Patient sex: F
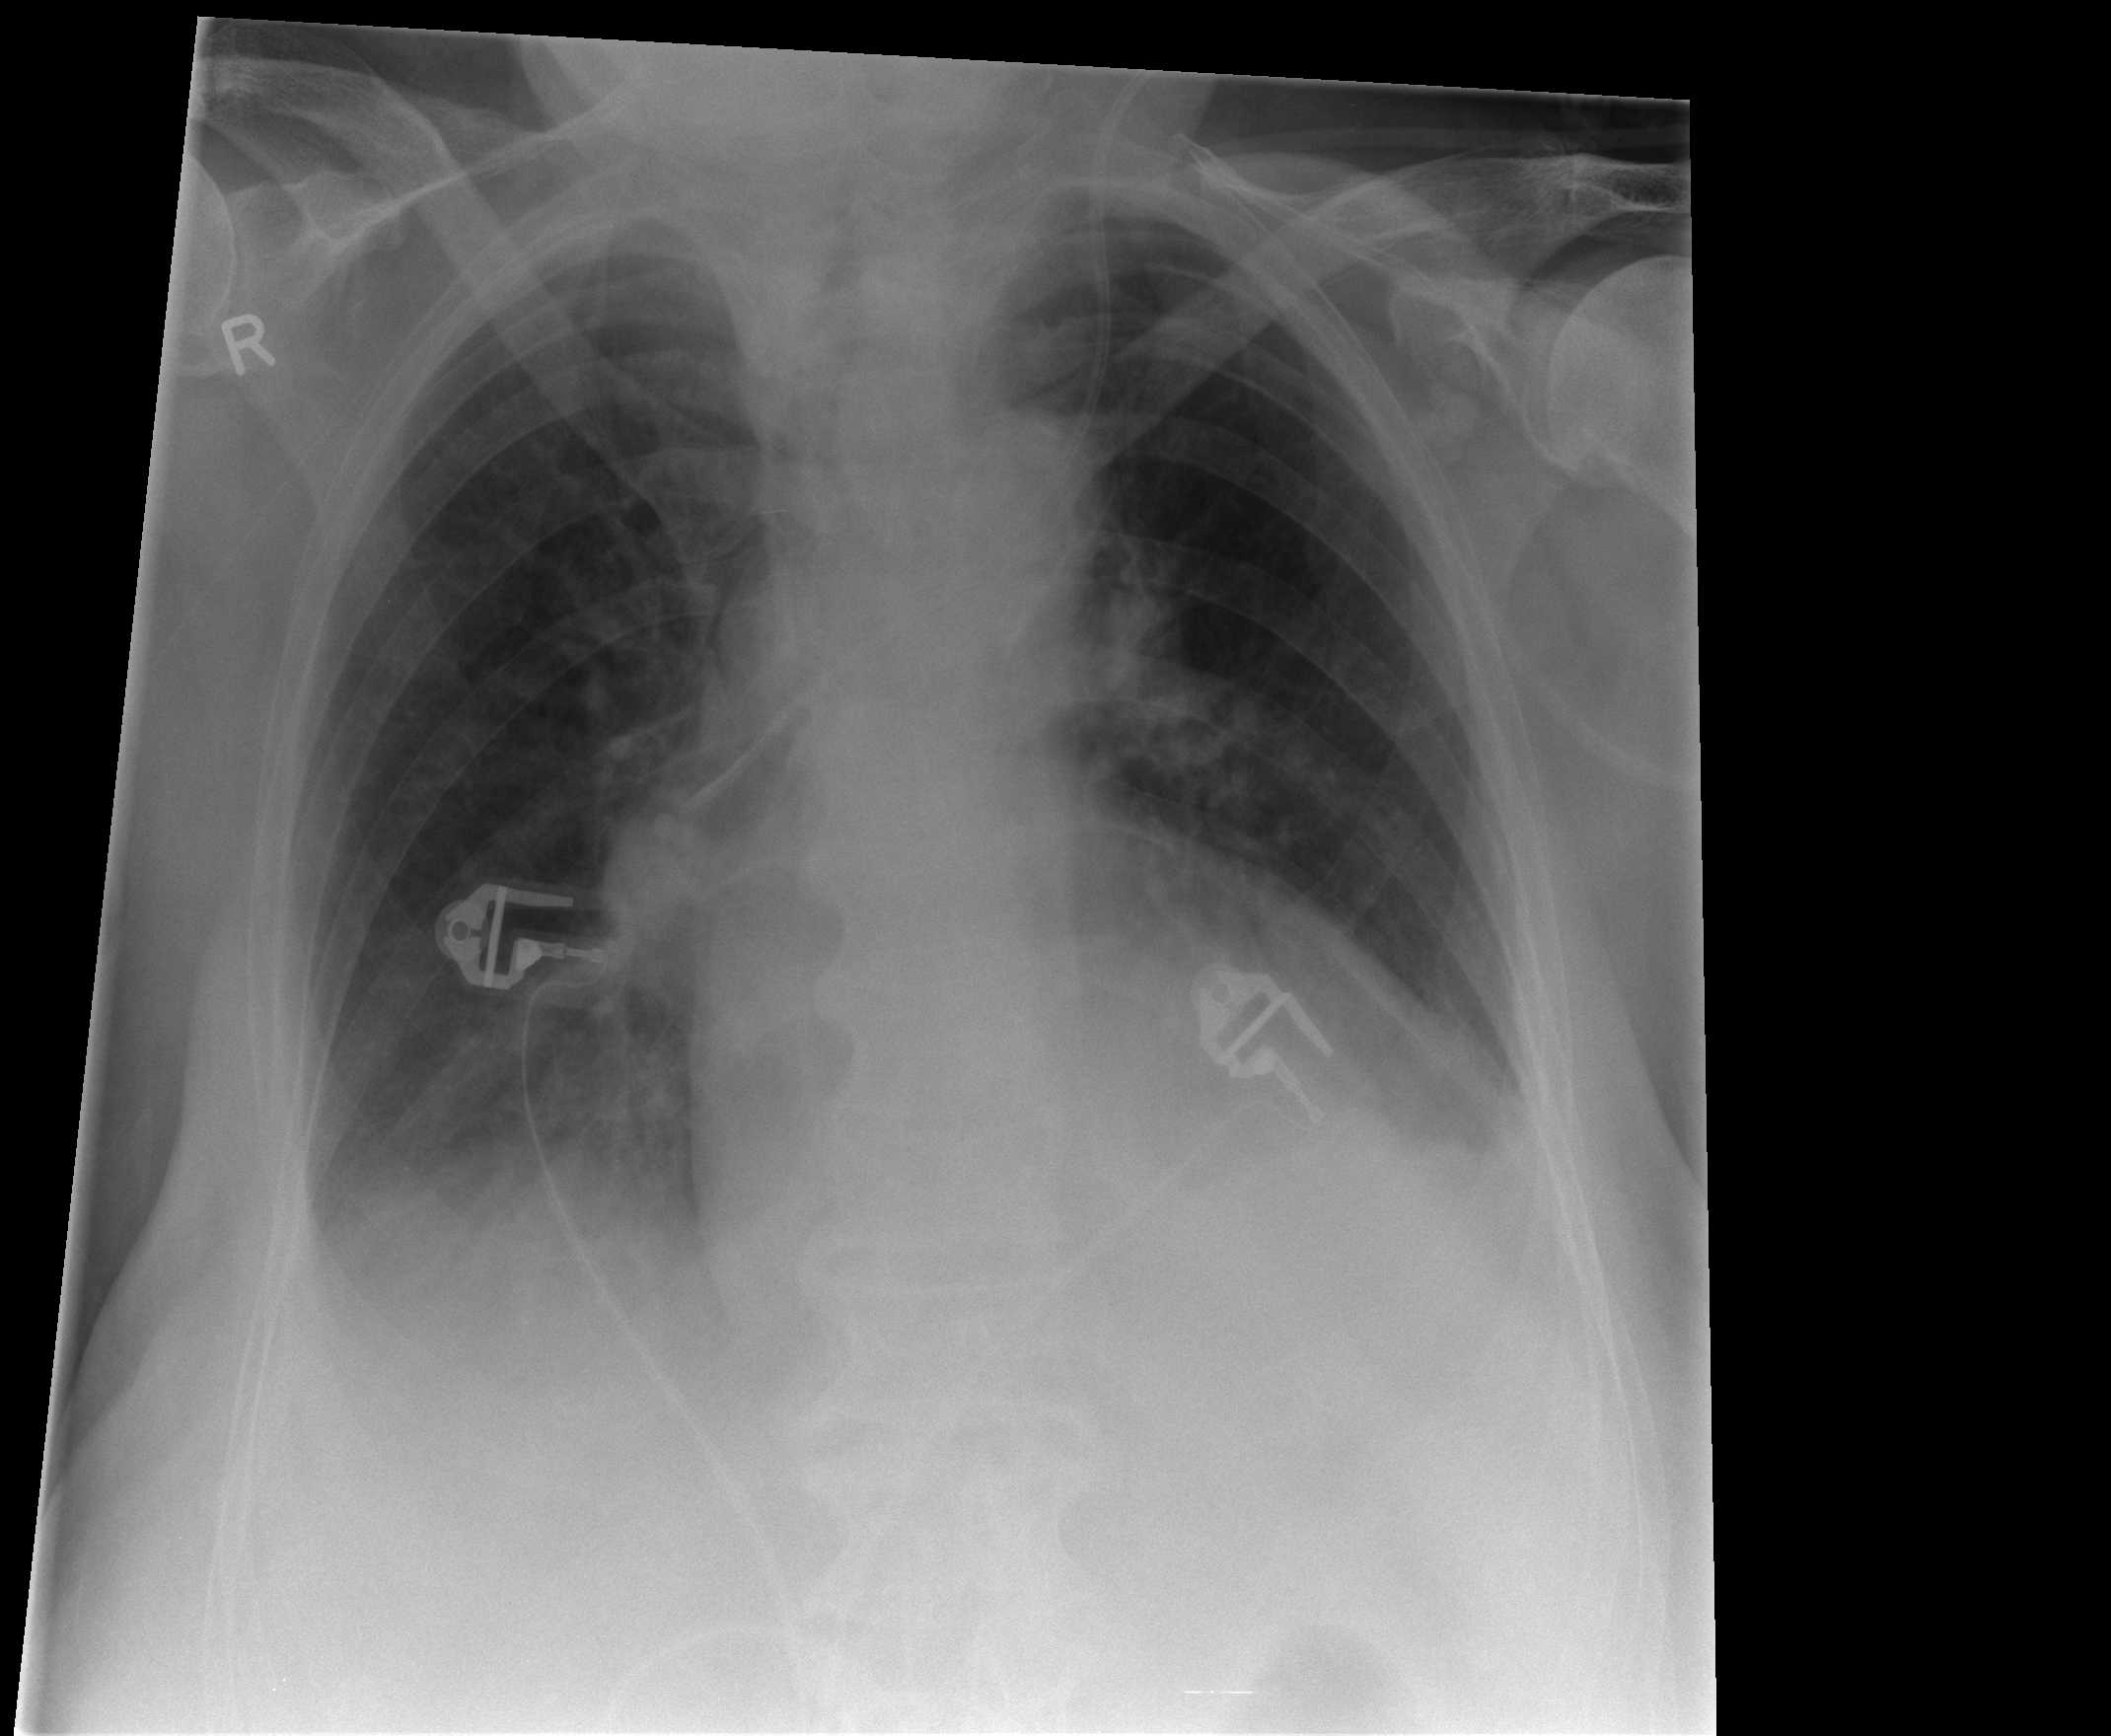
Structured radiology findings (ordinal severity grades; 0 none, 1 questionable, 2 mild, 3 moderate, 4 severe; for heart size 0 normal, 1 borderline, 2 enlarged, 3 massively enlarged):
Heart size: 2
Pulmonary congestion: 0
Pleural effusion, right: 2
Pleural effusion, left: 2
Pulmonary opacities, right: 0
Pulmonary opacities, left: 0
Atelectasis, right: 2
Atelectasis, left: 2